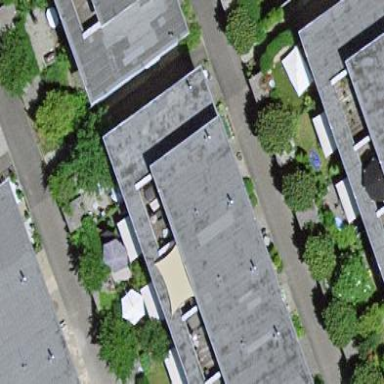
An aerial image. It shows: Residential building with skillion roof.